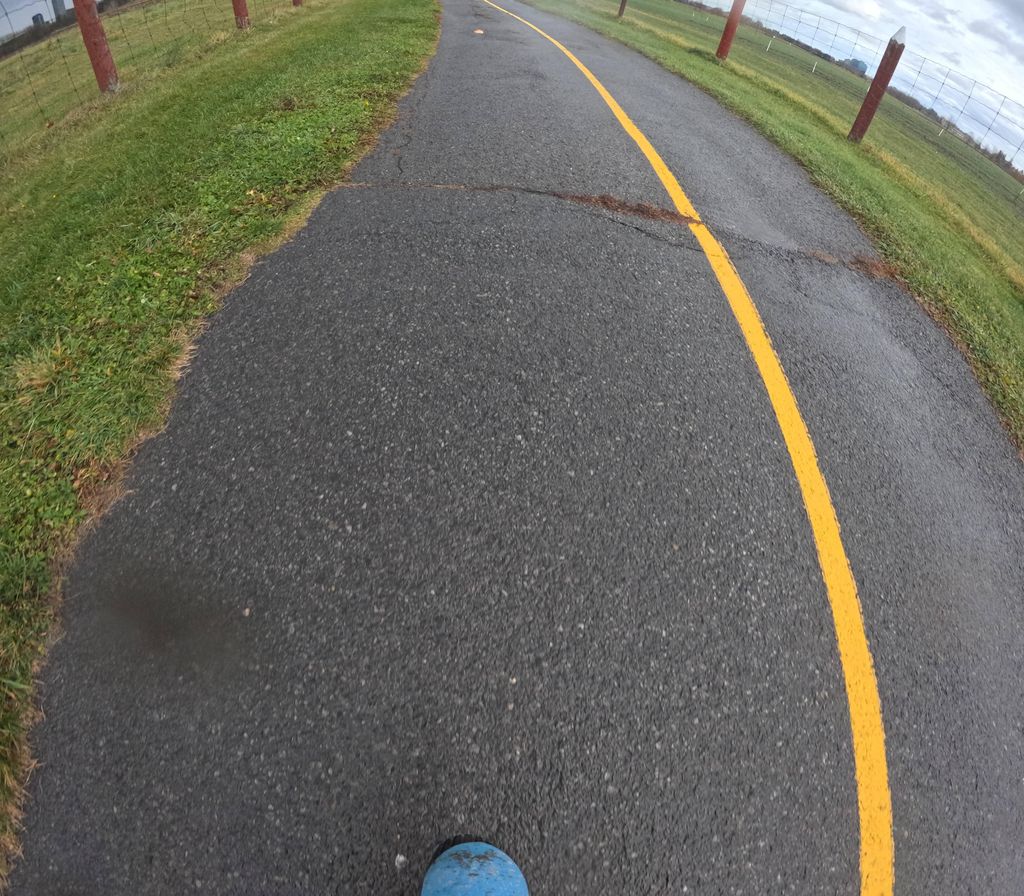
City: ottawa-gatineau